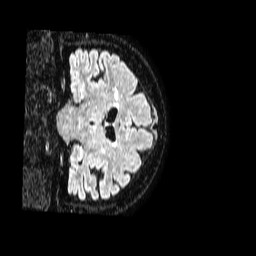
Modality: FLAIR
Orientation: coronal
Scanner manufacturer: philips
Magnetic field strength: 1.5 T
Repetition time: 4.8 s
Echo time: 0.3 s